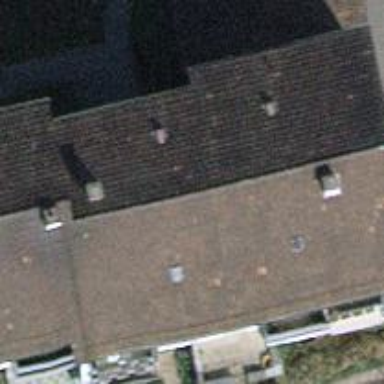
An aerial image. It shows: Building with gabled roof.